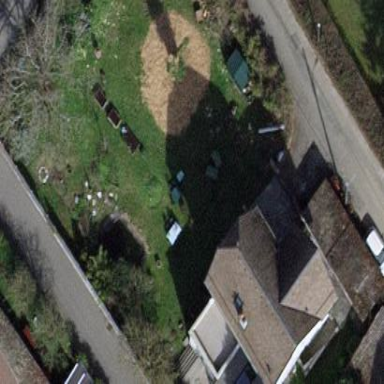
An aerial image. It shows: Garden surrounded by fence.